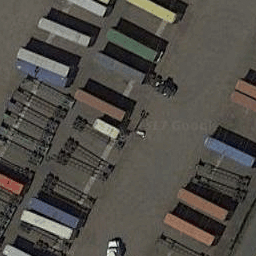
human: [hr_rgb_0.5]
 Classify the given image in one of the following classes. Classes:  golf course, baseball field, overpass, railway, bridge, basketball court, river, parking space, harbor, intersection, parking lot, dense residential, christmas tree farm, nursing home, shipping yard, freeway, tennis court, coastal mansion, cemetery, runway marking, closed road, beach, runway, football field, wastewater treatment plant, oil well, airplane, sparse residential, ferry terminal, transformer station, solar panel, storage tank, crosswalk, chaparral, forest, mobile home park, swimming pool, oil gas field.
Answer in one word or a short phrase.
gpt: shipping yard